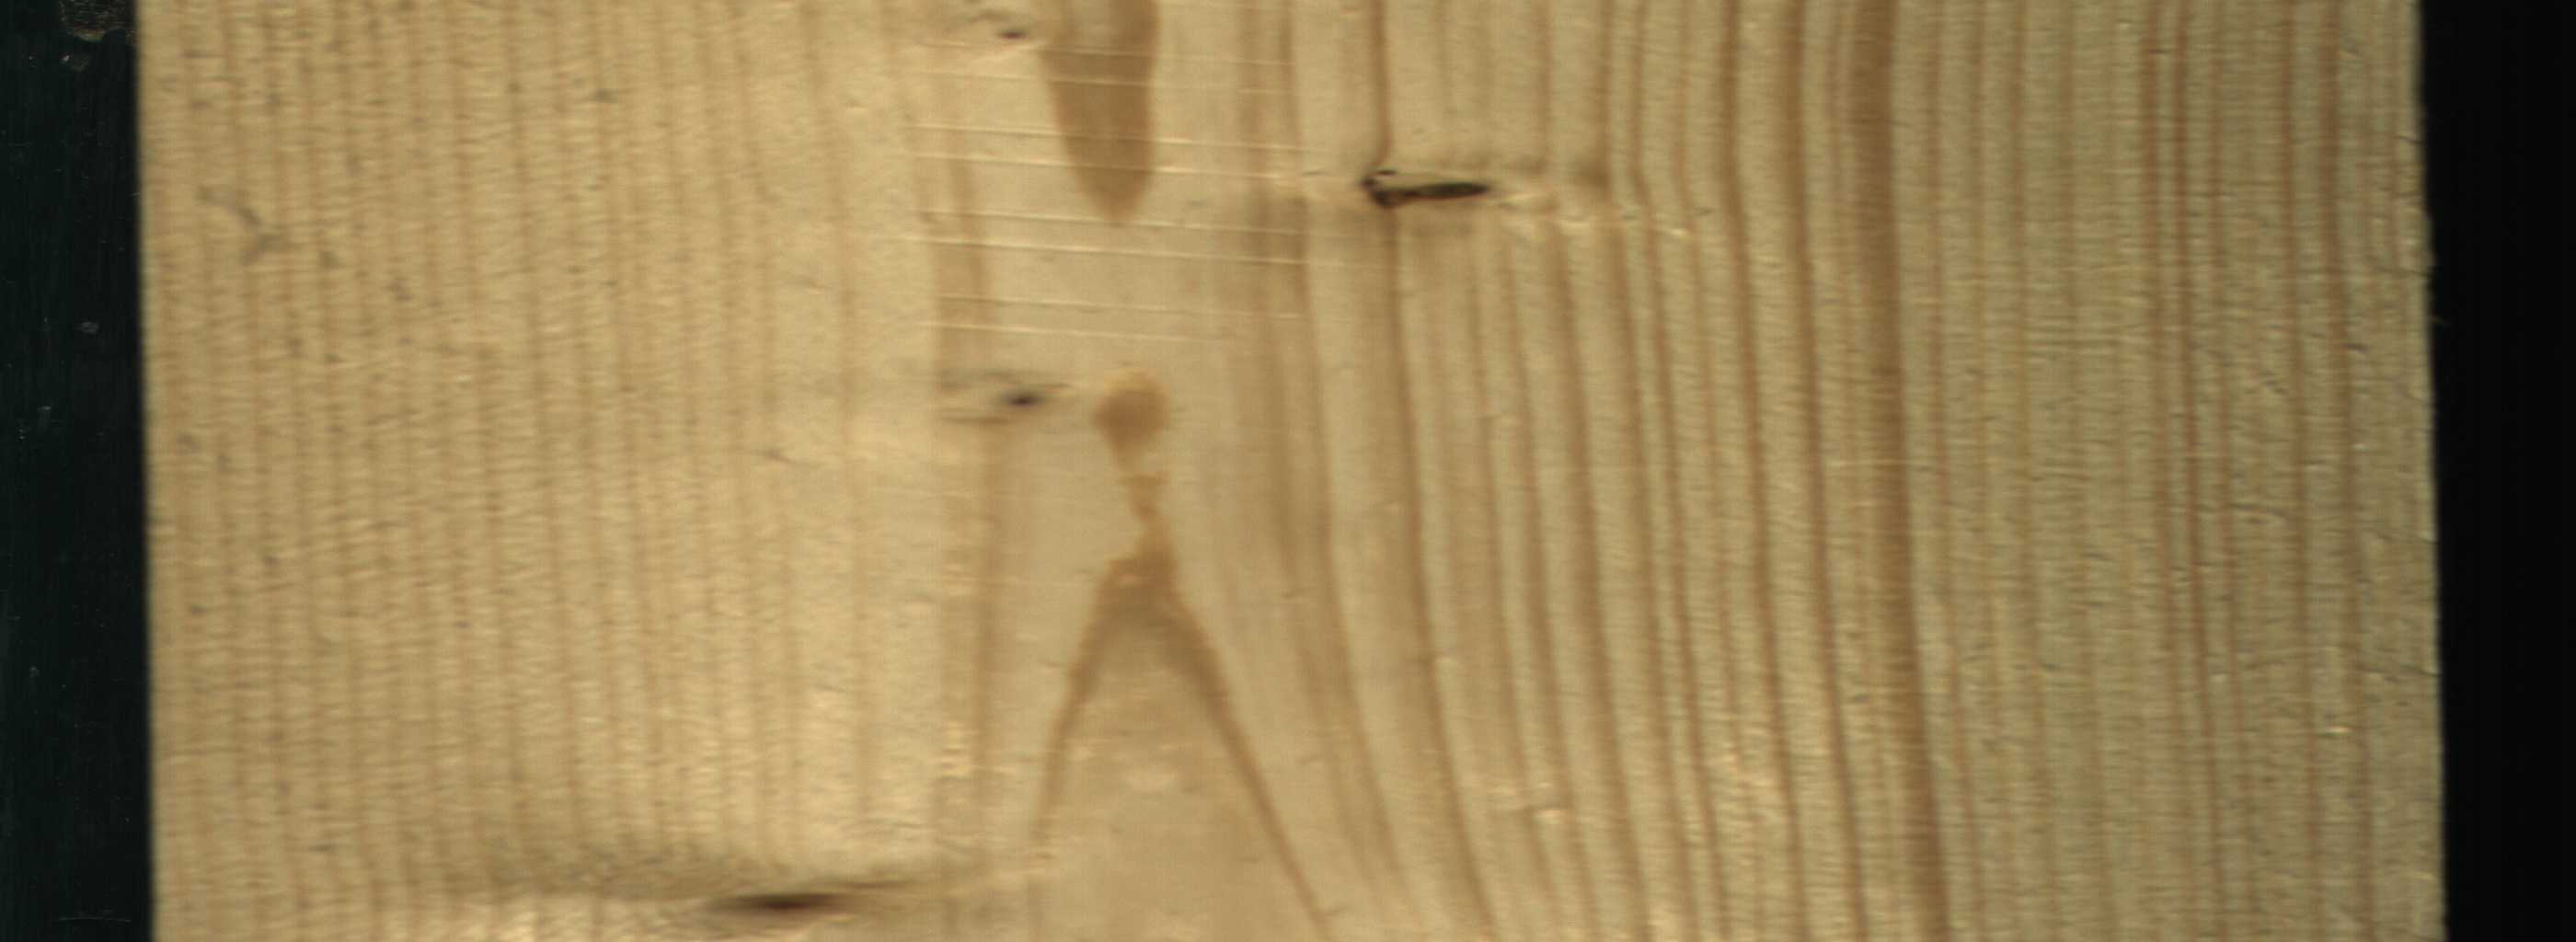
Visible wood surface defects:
Marrow
Dead_Knot
Live_Knot
Live_Knot